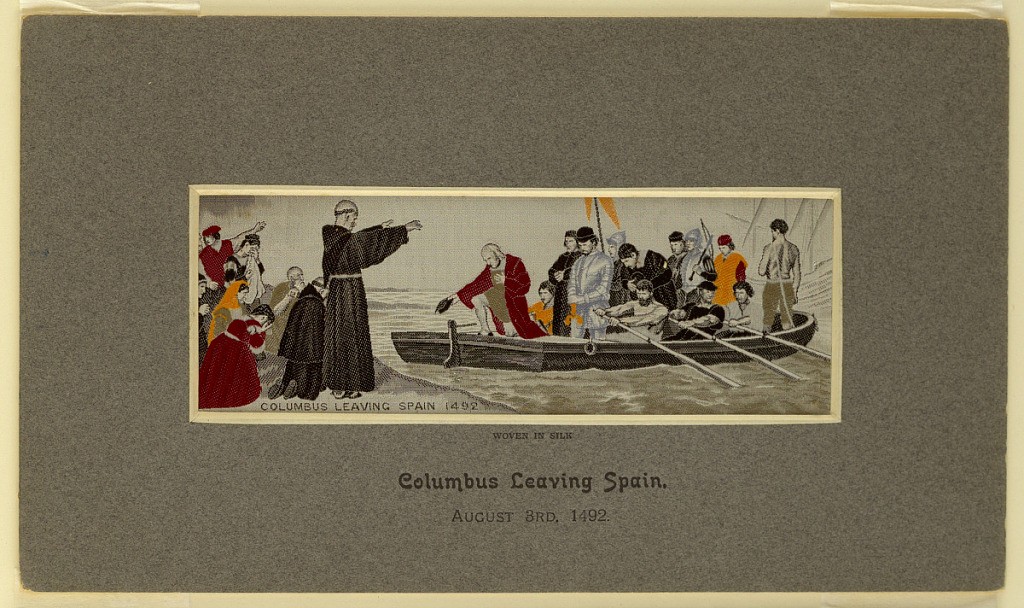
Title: Jacquard-woven Ribbon: Columbus Leaving Spain, August 3, 1492
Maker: Christopher Columbus, Italian, d. 1506
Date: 1885–95
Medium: Machine-woven silk, mounted on thick gray wove pap
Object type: woven silk
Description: Horizontal format; Columbus and his retinue in a small boat receive the blessing of a priest standing among a group on the shore, left. Matted with -27.